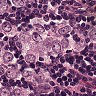
Metastatic tissue present: yes